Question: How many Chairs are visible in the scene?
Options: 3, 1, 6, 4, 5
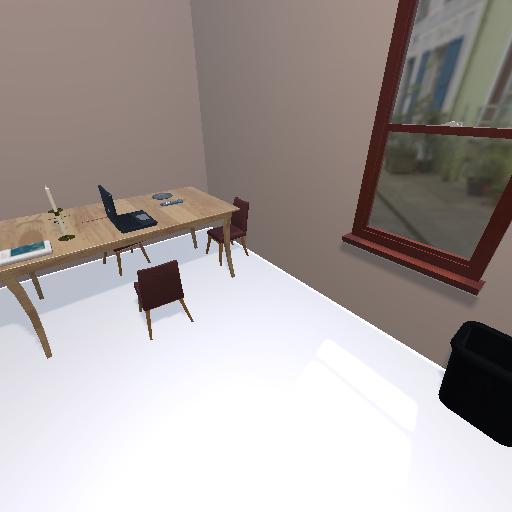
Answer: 3